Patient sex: M
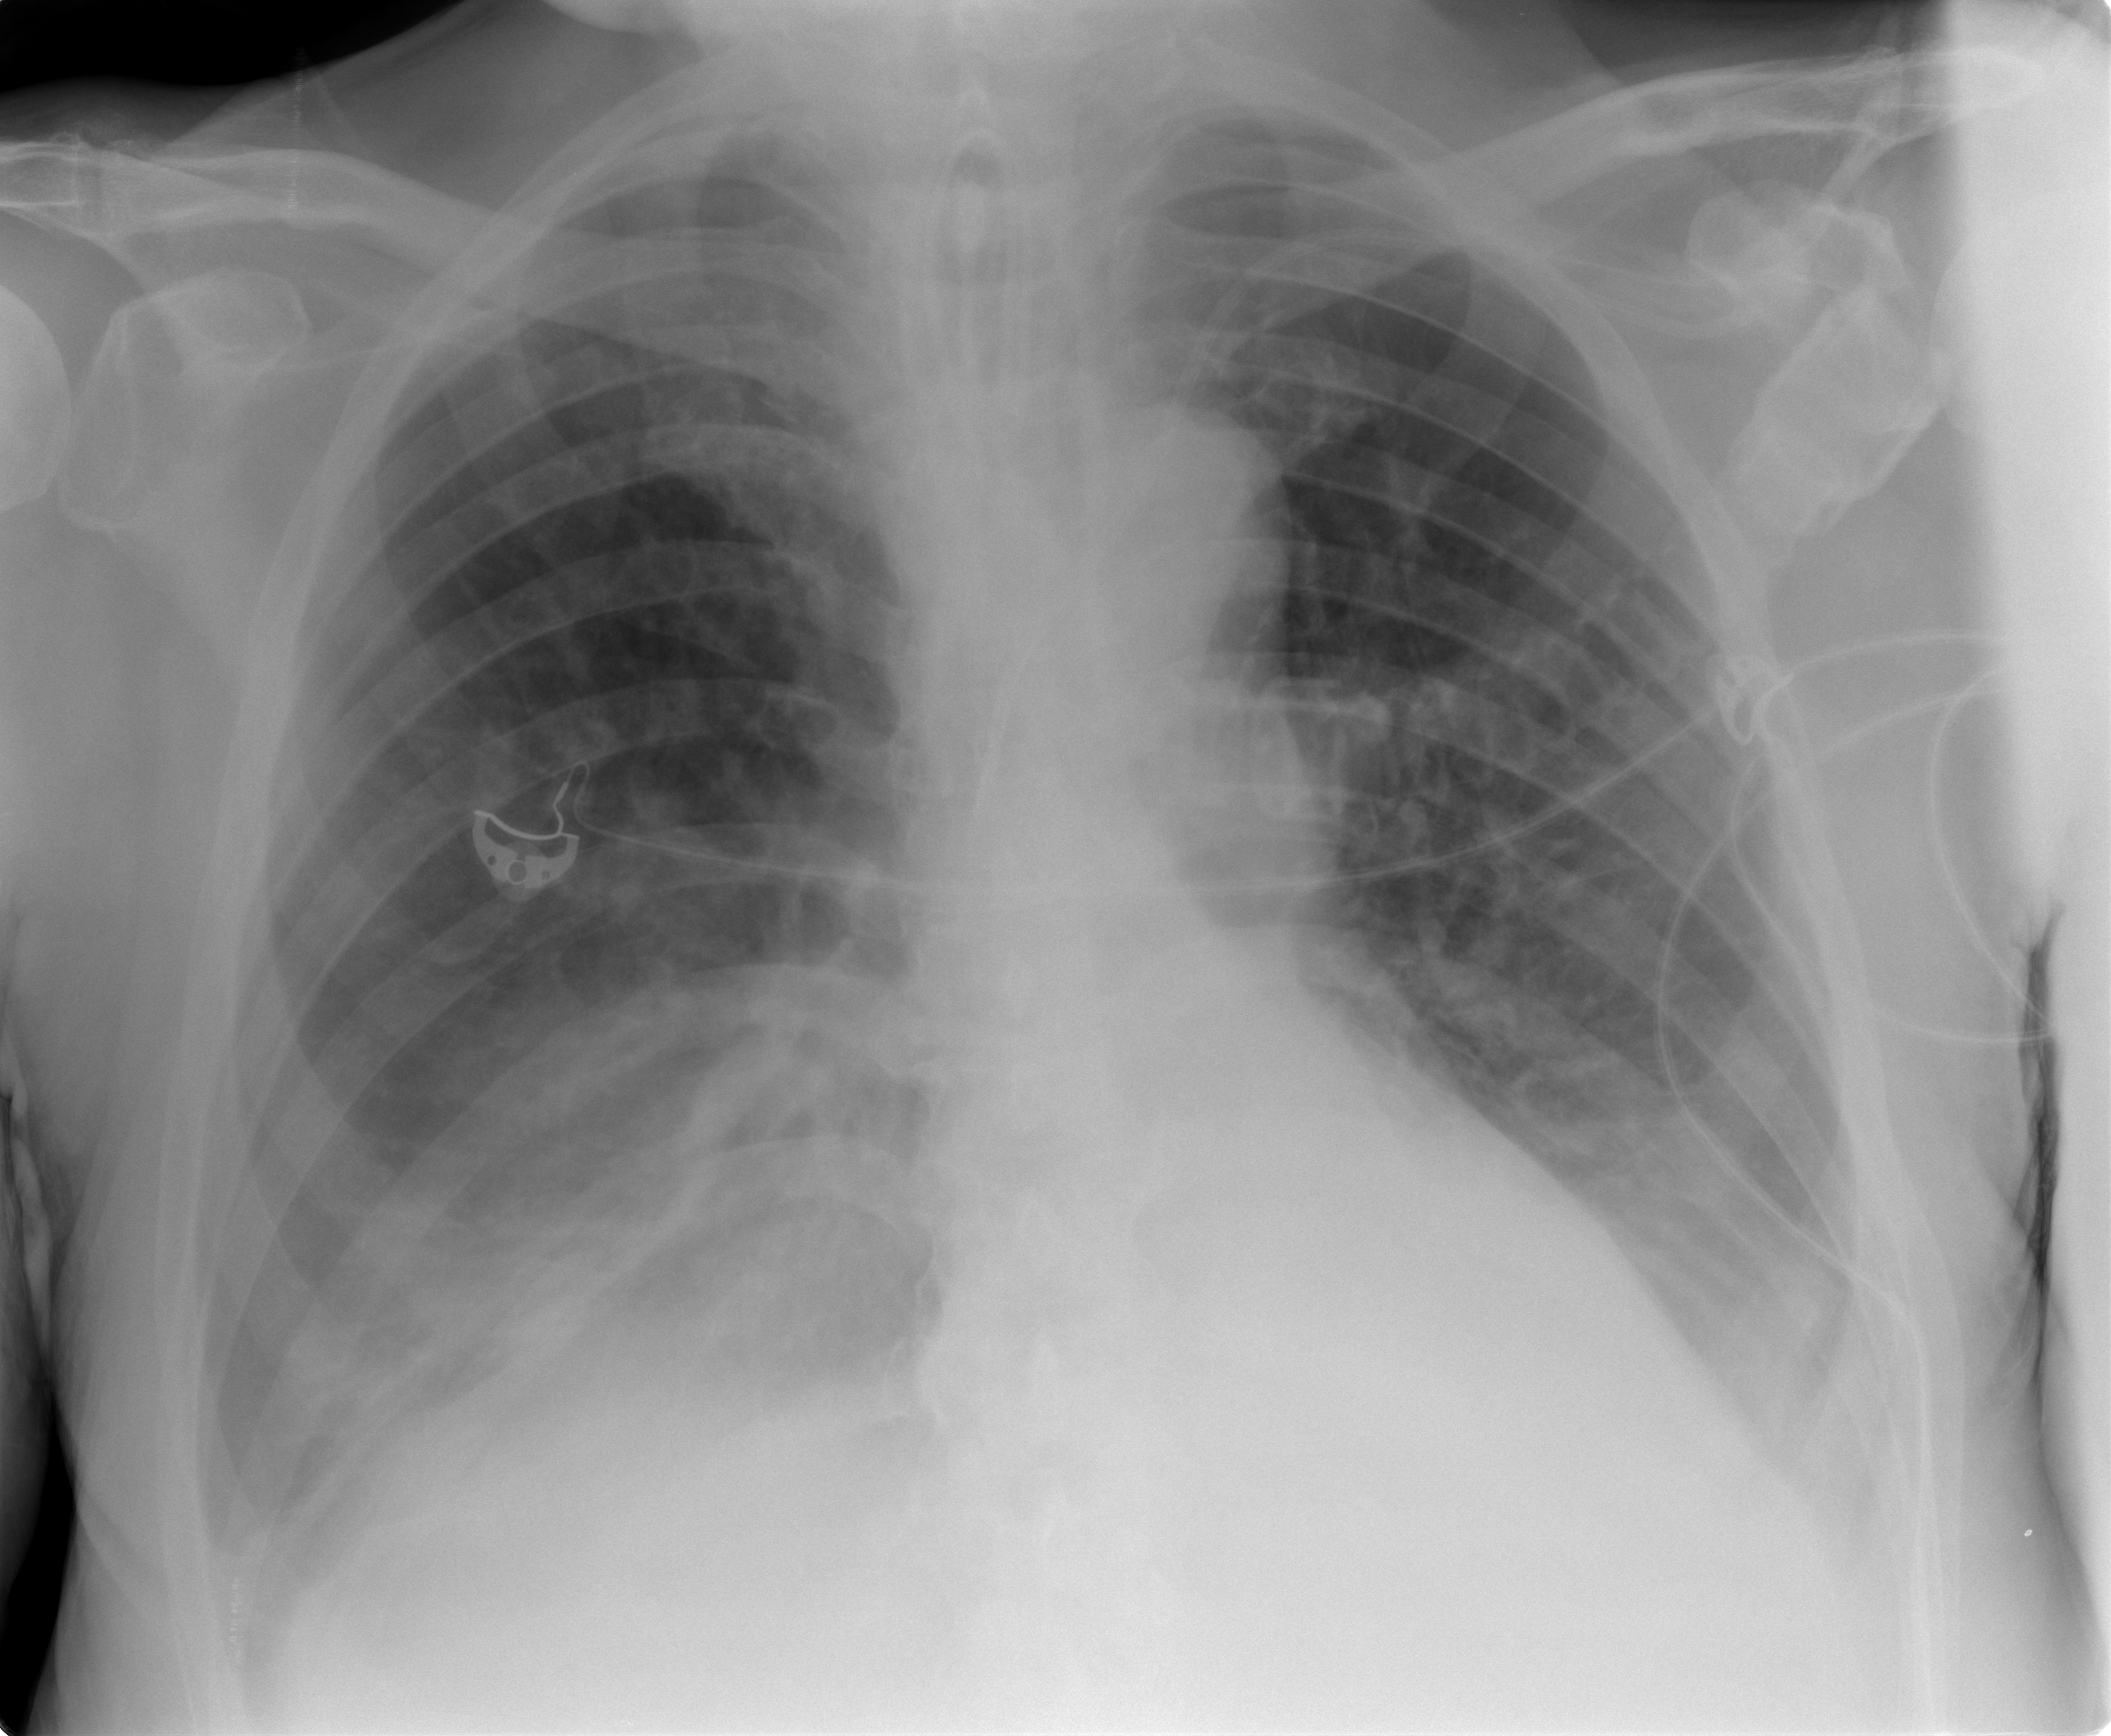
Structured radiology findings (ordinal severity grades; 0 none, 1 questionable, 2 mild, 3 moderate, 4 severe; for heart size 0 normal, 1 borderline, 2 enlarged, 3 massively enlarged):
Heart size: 0
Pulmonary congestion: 2
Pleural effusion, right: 2
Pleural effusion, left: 2
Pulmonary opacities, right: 2
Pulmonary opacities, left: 2
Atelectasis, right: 2
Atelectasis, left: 2